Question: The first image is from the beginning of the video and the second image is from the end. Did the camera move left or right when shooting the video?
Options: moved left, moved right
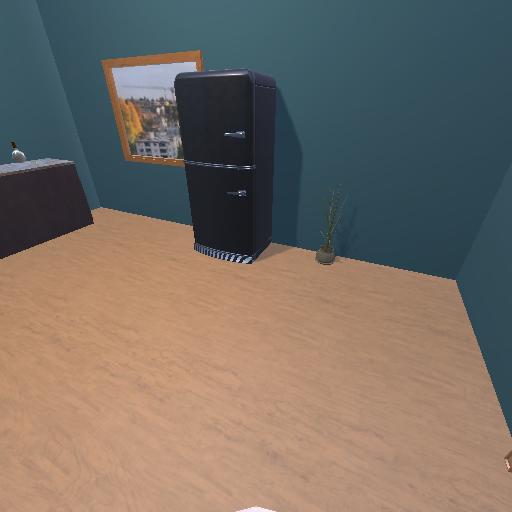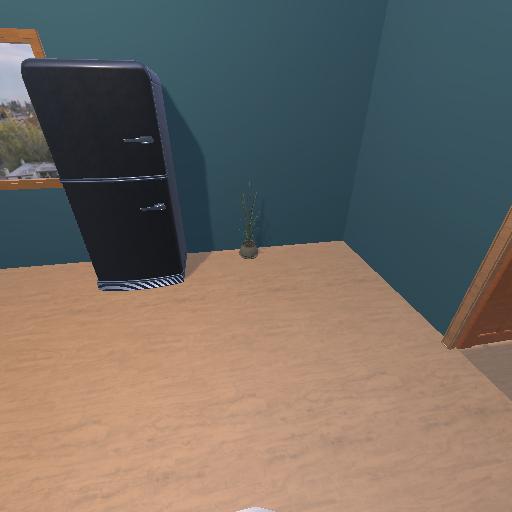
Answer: moved left